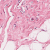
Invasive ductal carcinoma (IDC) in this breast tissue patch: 0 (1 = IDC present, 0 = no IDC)